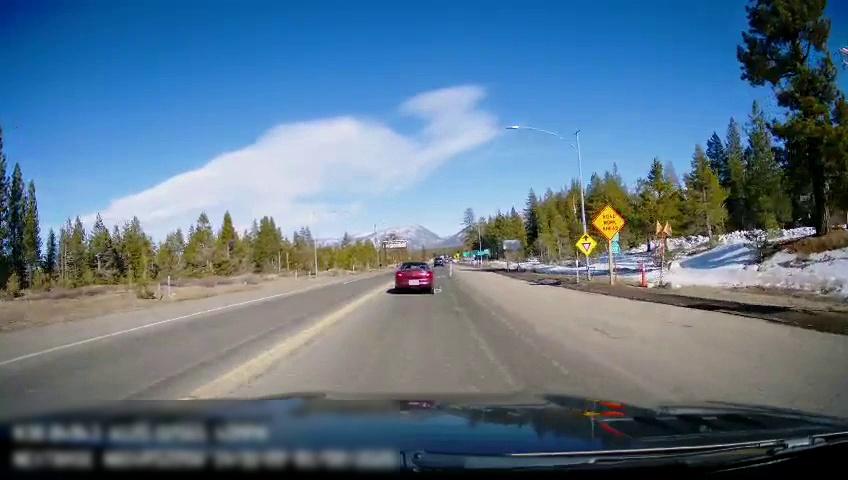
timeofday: Day
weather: Sunny
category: Drivable Space
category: Vehicles | Car
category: Vehicles | SUV
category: Lanes | Current Lane
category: Lanes | Opposite Lane
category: Lanes | Current Lane
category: Lanes | Opposite Lane
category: Traffic | Signs
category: Traffic | Signs
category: Traffic | Signs
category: Traffic | Signs
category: Traffic | Signs
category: Traffic | Signs